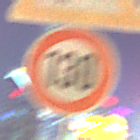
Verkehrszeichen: Geschwindigkeit130
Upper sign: DoppelkurveRechts
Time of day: Night
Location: Outdoor (Urban)
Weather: PartlyCloudy
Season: NotSpecified
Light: Natural